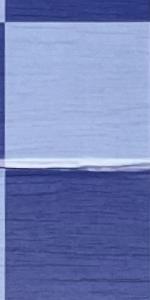
Label: Empty